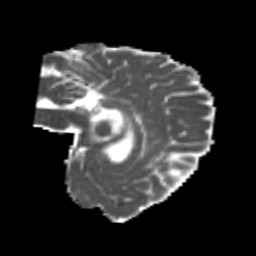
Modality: MD
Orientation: sagittal
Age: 20
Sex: female
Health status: healthy
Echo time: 0.074 s